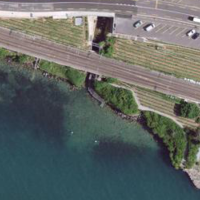
EUNIS habitat code: 14
Species observed at this site:
Hedera helix